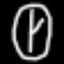
Label: clock